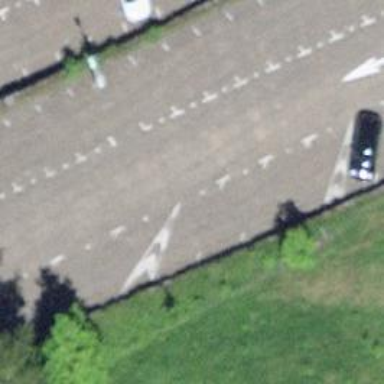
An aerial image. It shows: Parking aisle designated as service road.